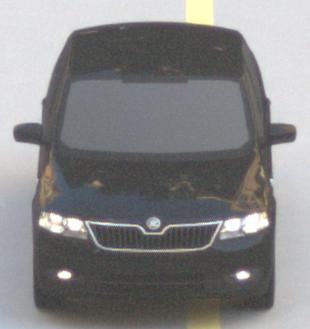
Make: Skoda
Model: Rapid
Detailed model: Rapid 1.2 Active Limousine
Model produced from: 2012/10
Model produced until: 2015/04
Doors: 5
Color: black
Road condition: dry road
Daytime: morning or afternoon
Contrast: low contrast